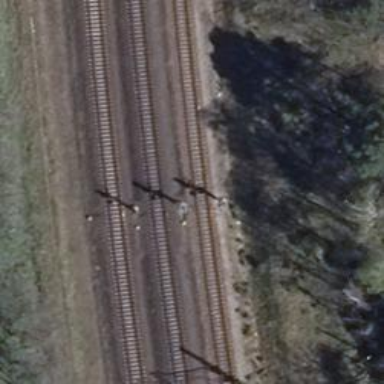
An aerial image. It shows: Railway signal.